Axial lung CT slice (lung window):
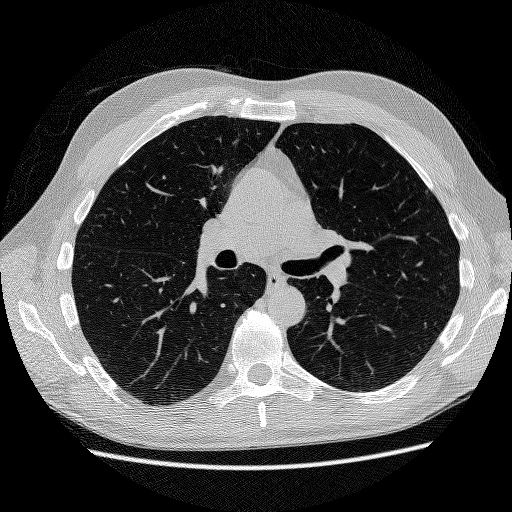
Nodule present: no